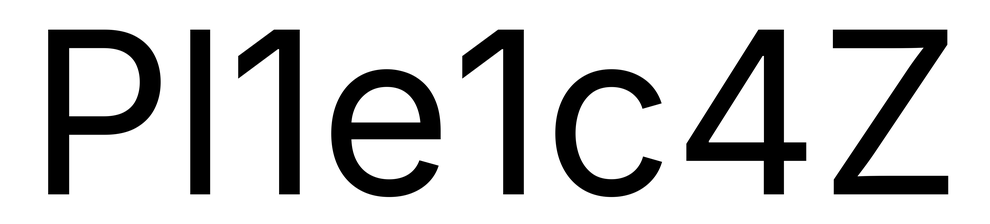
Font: Inter_Regular